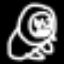
Label: line